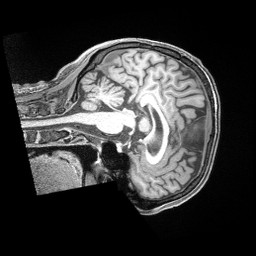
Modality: T1w
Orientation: sagittal
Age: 36
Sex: female
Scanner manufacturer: siemens
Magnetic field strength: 3 T
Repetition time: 2 s
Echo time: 0.00211 s